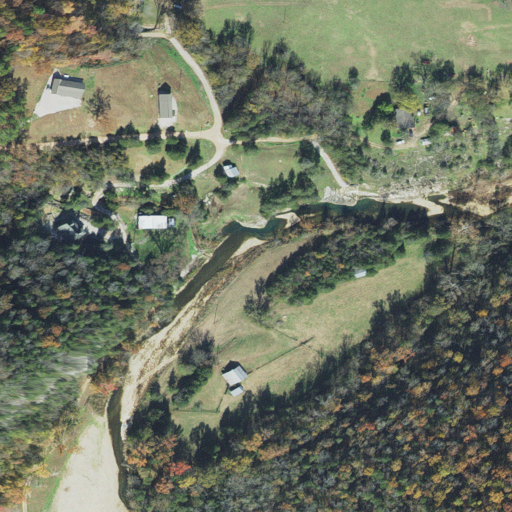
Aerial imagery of valley in Arkansas named Wade Hollow containing pasture, mixed forest, deciduous forest, open development, grassland, low intensity development, medium intensity development, and open water